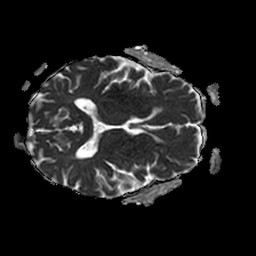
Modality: ADC
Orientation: axial
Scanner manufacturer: philips
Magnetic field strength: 1.5 T
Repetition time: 4.6 s
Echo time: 0.07455 s